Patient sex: M
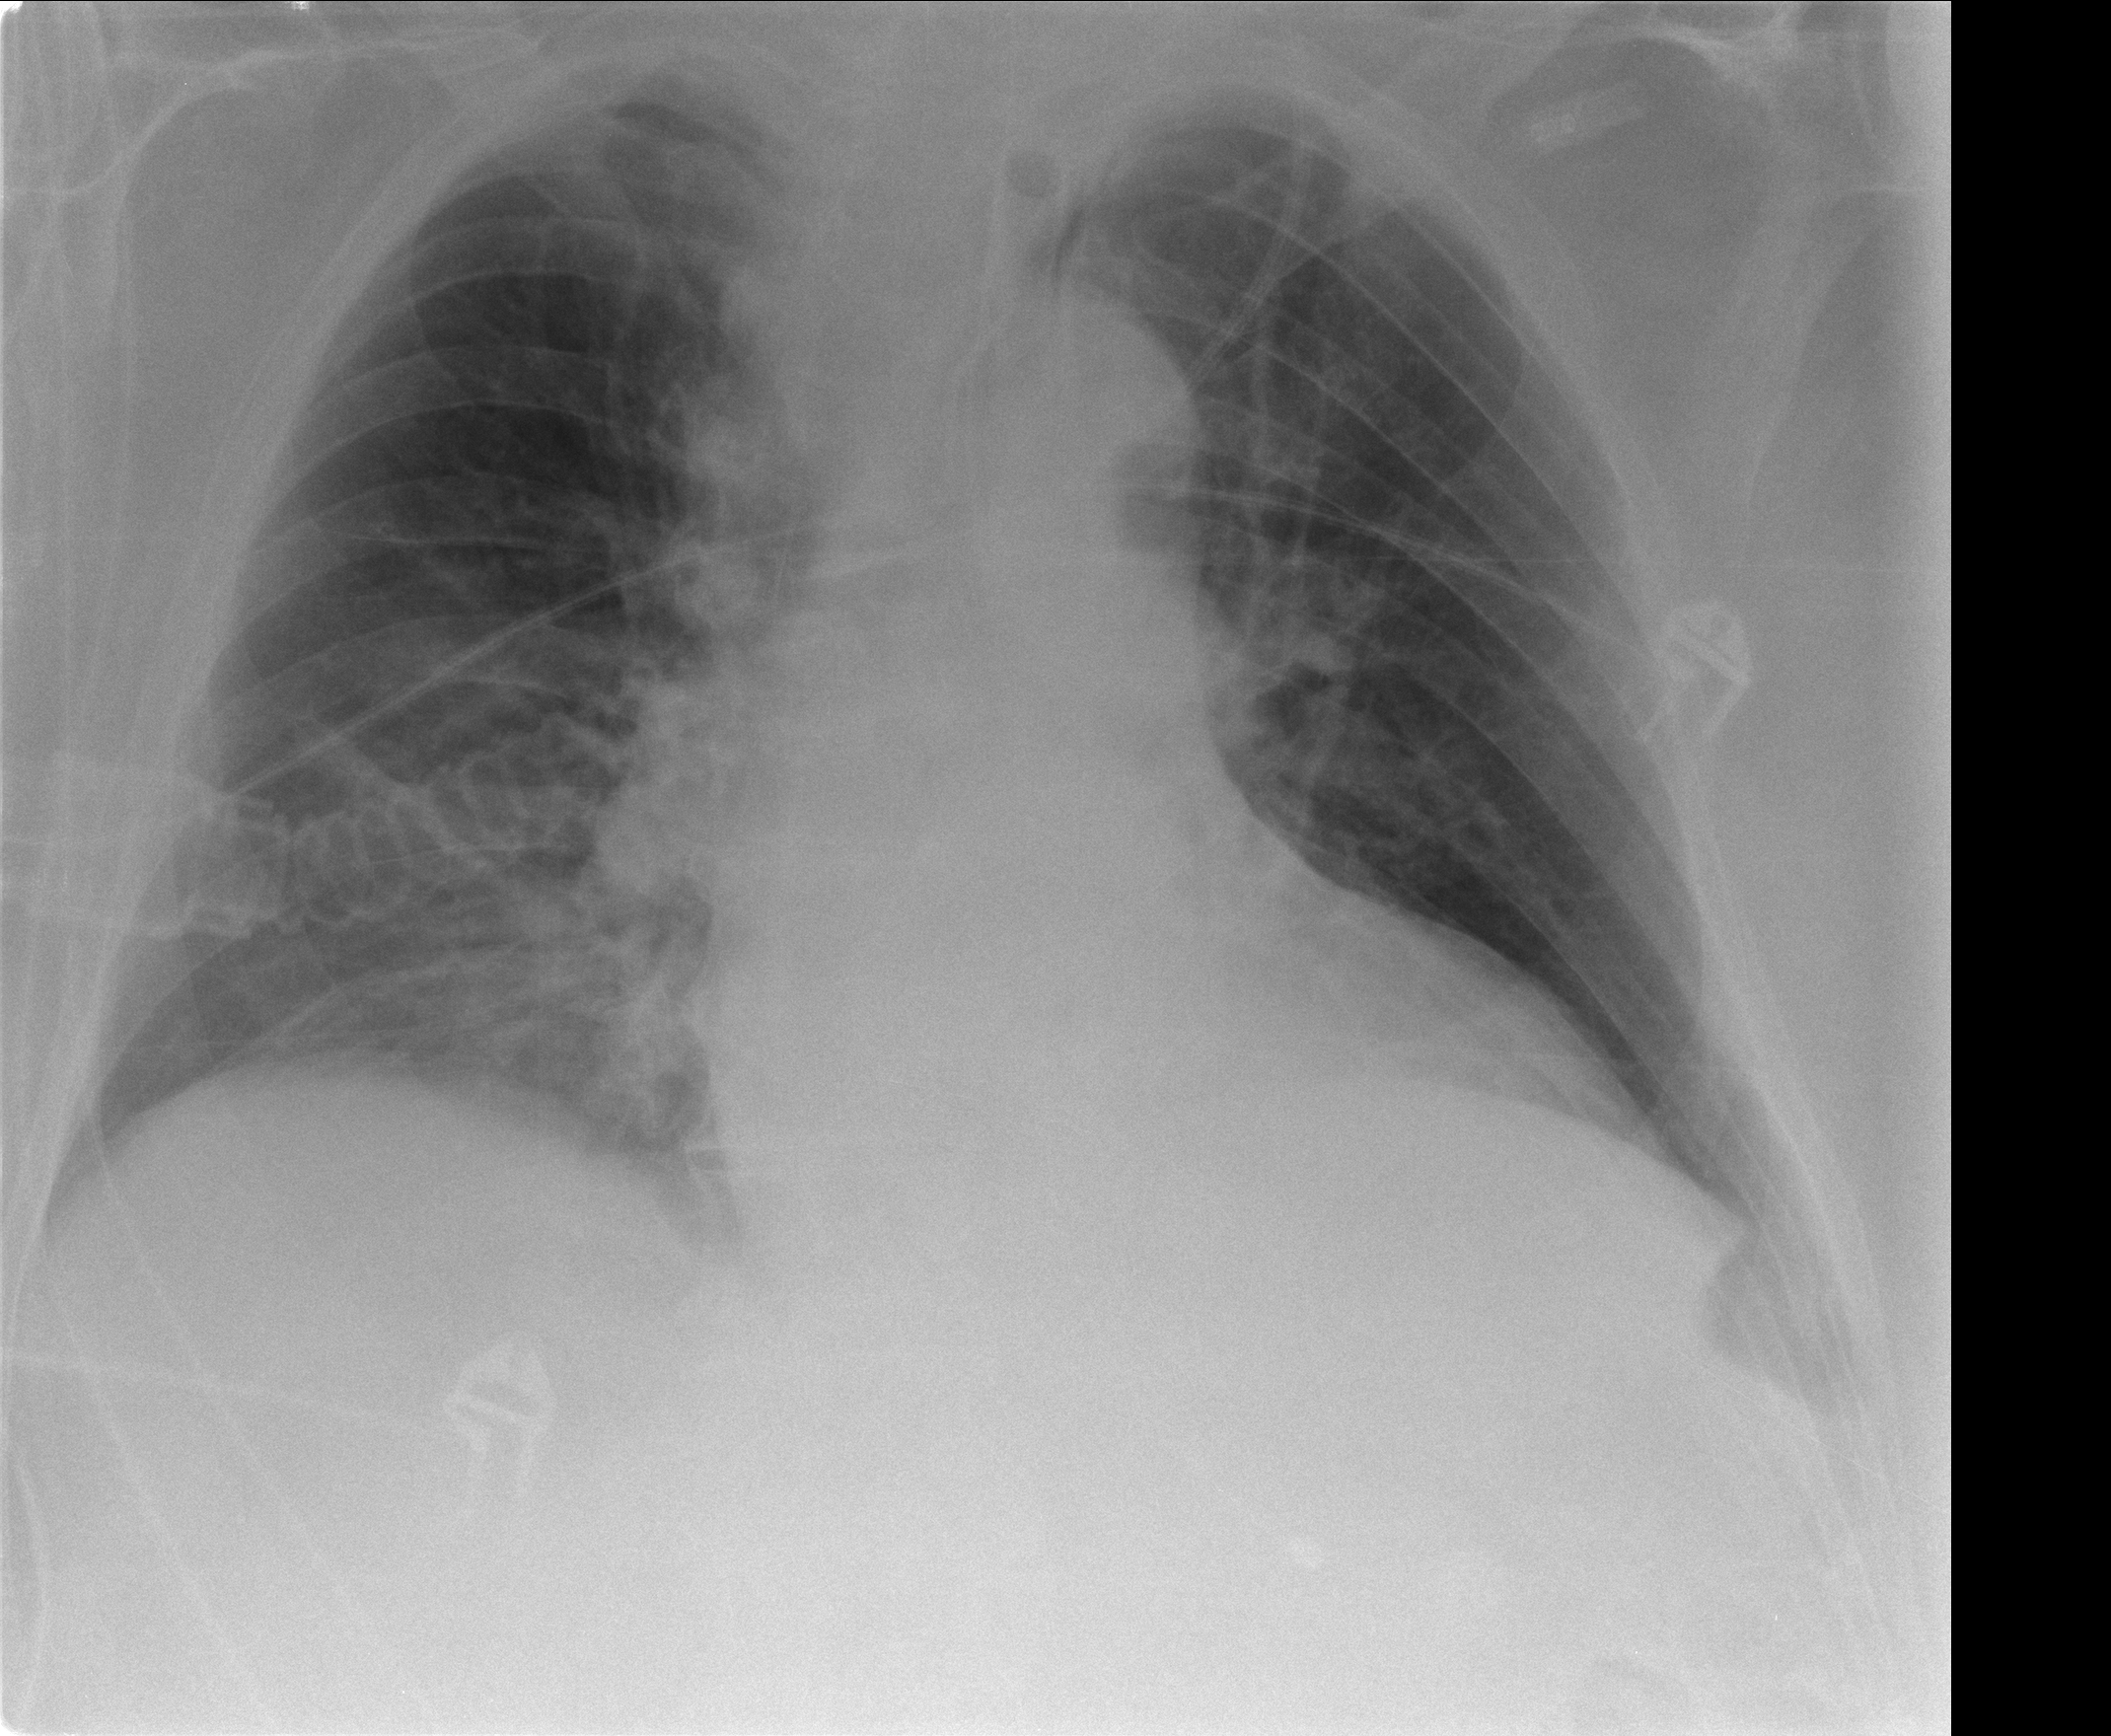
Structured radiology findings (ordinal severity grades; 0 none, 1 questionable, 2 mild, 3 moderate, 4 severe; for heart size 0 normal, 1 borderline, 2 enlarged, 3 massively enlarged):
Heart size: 2
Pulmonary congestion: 2
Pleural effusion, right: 0
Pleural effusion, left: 2
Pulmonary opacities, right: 2
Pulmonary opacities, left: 0
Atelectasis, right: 2
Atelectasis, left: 2